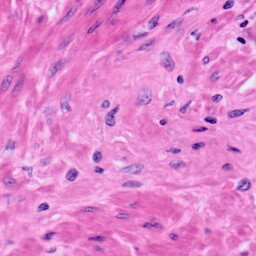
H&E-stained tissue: Prostate